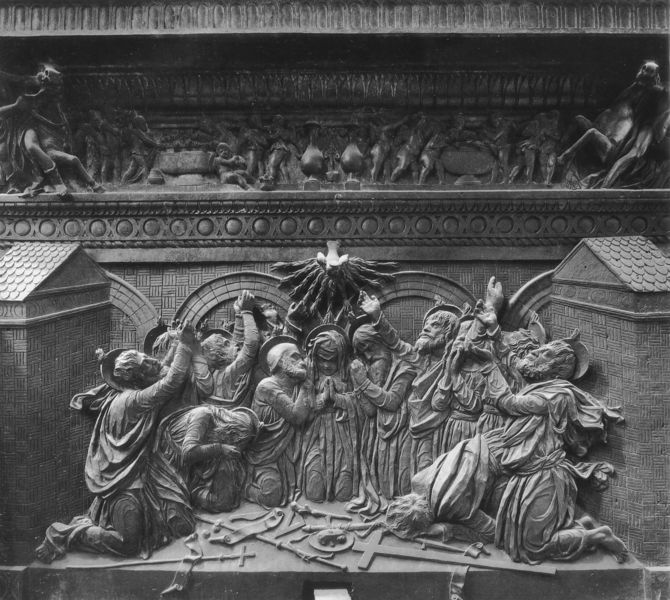
Titel: Reliefs der Auferstehungskanzel (Sängerkanzel)
Künstler: Donatello
Standort: Florenz, S. Lorenzo (EU - I - Toskana)
Schlagwörter: himmel, menschen, frau, grau, männer, säulen, dach, haus, muster, bart, stein, steine, taube, trauer, hände, häuser, kirche, gewand, dachziegel, pferd, pferde, relief, stab, füsse, figuren, arkade, kreuz, knien, degen, beten, gebet, altar, fries, heiligenschein, christus, jesus, leid, leiden, schmerz, flehen, erhoben, heilige, abendmahl, jünger, maria, beweinung, bitten, fires, apostel, pfingsten, vergebung, 1250, kibeten, errhben